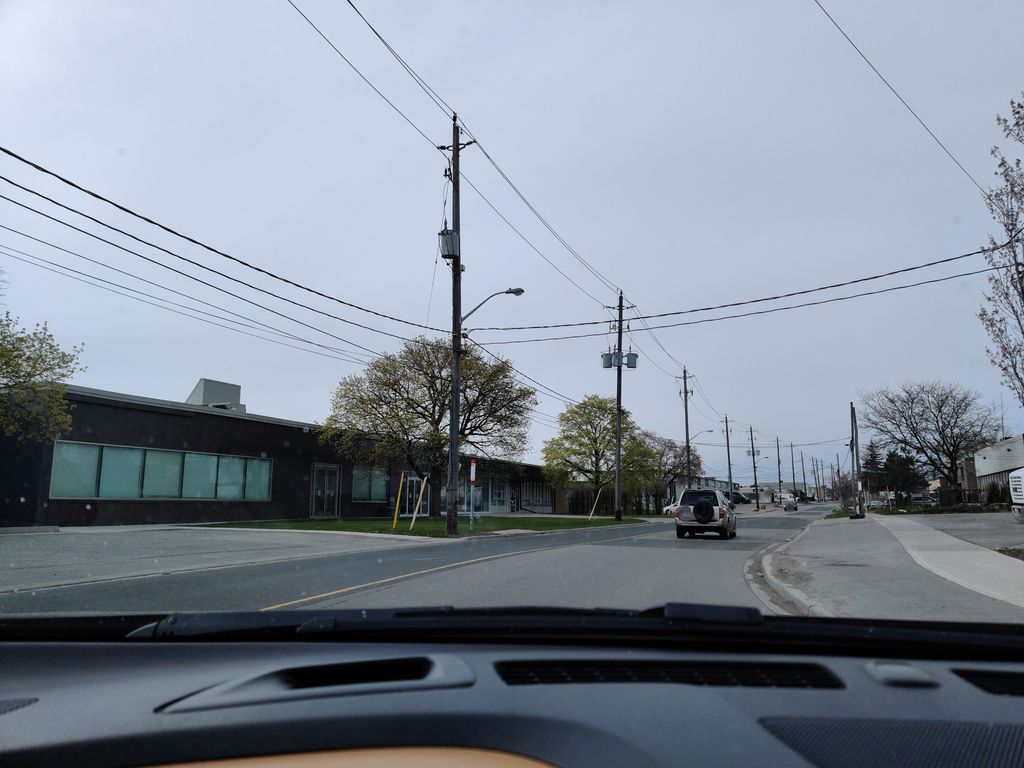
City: toronto